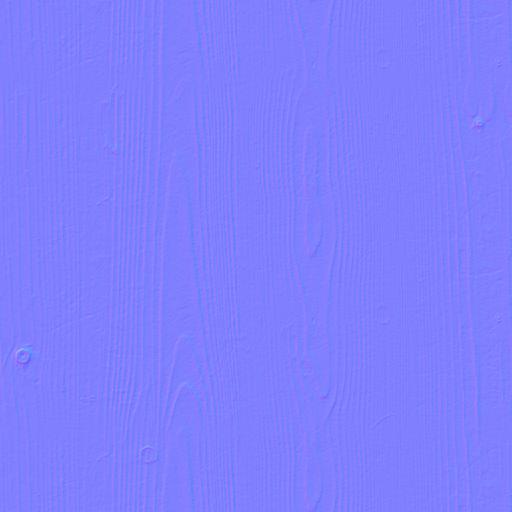
rough wood wooden